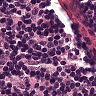
Metastatic tissue present: no